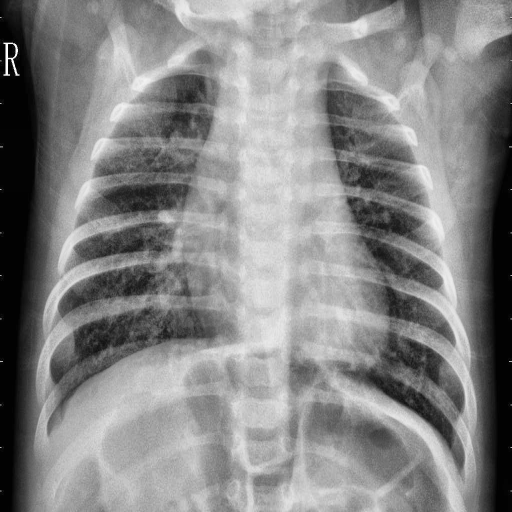
Finding: PNEUMONIA